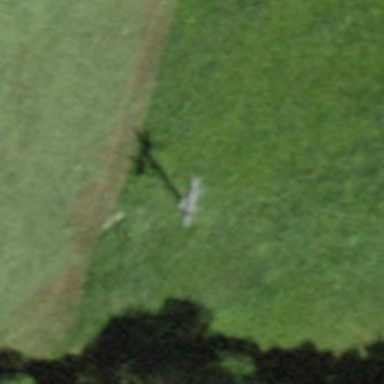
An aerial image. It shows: Pylon for aerialway.